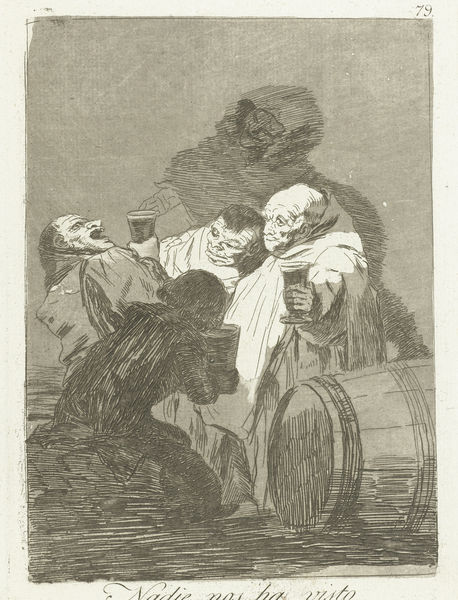
Titel: Niemand heeft ons gezien
Künstler: Francisco José de Goya y Lucientes
Standort: Amsterdam
Institution: Rijksmuseum
Schlagwörter: mann, schatten, weiß, menschen, sitzen, glas, männer, schwarz, gläser, trinken, gesicht, halten, tod, kelch, kutte, grafik, goya, becher, druck, stich, bier, fass, mönch, mönche, kutten, männder, trinker, humpen, zecher, tonne, gals, trinekn